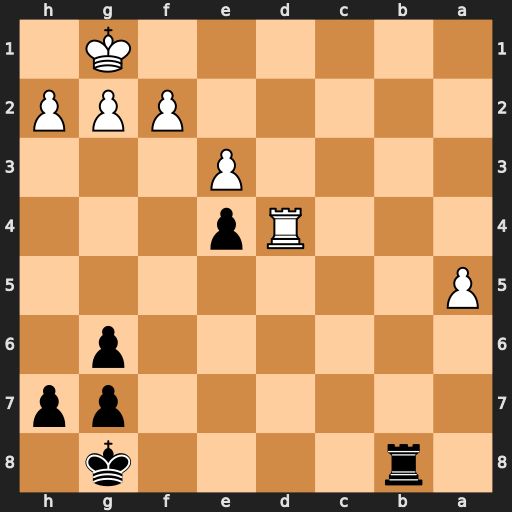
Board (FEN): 1r4k1/6pp/6p1/P7/3Rp3/4P3/5PPP/6K1
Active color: b
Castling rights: -
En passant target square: -
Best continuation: Rb1+ Rd1 Rxd1#